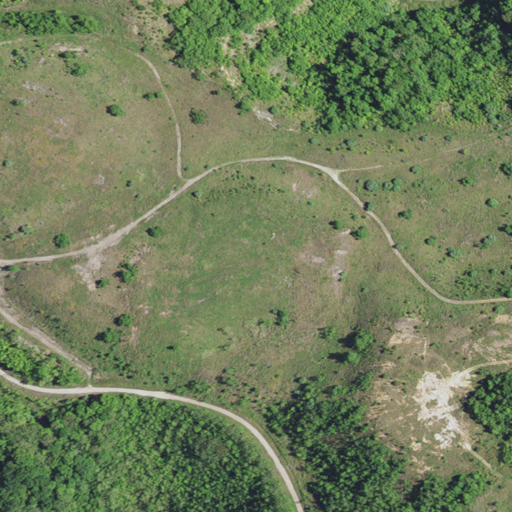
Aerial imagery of mountain in Kentucky named Chestnut Flats containing deciduous forest, shrub, mixed forest, and evergreen forest